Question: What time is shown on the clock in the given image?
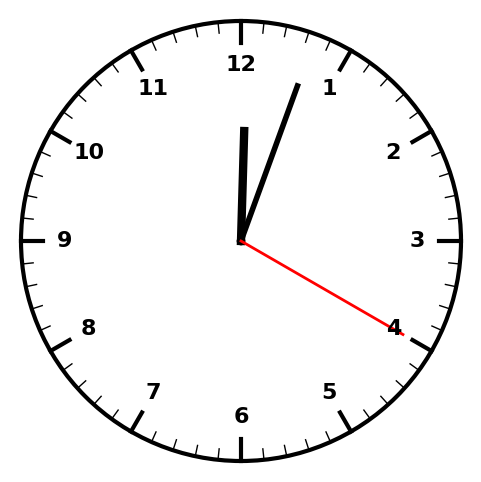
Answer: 12:03:20